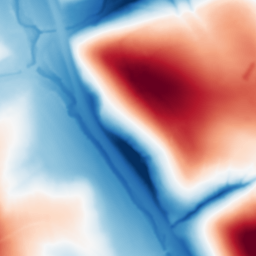
Category: multiscale
Decomposition family: dog_multiscale
Decomposition parameters: sigma_ratio: 2
n_scales: 6
base_sigma: 1
Upsampling method: lanczos
Upsampling parameters: scale: 8
Upsampling scale: 8